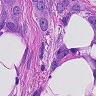
Metastatic tissue present: yes